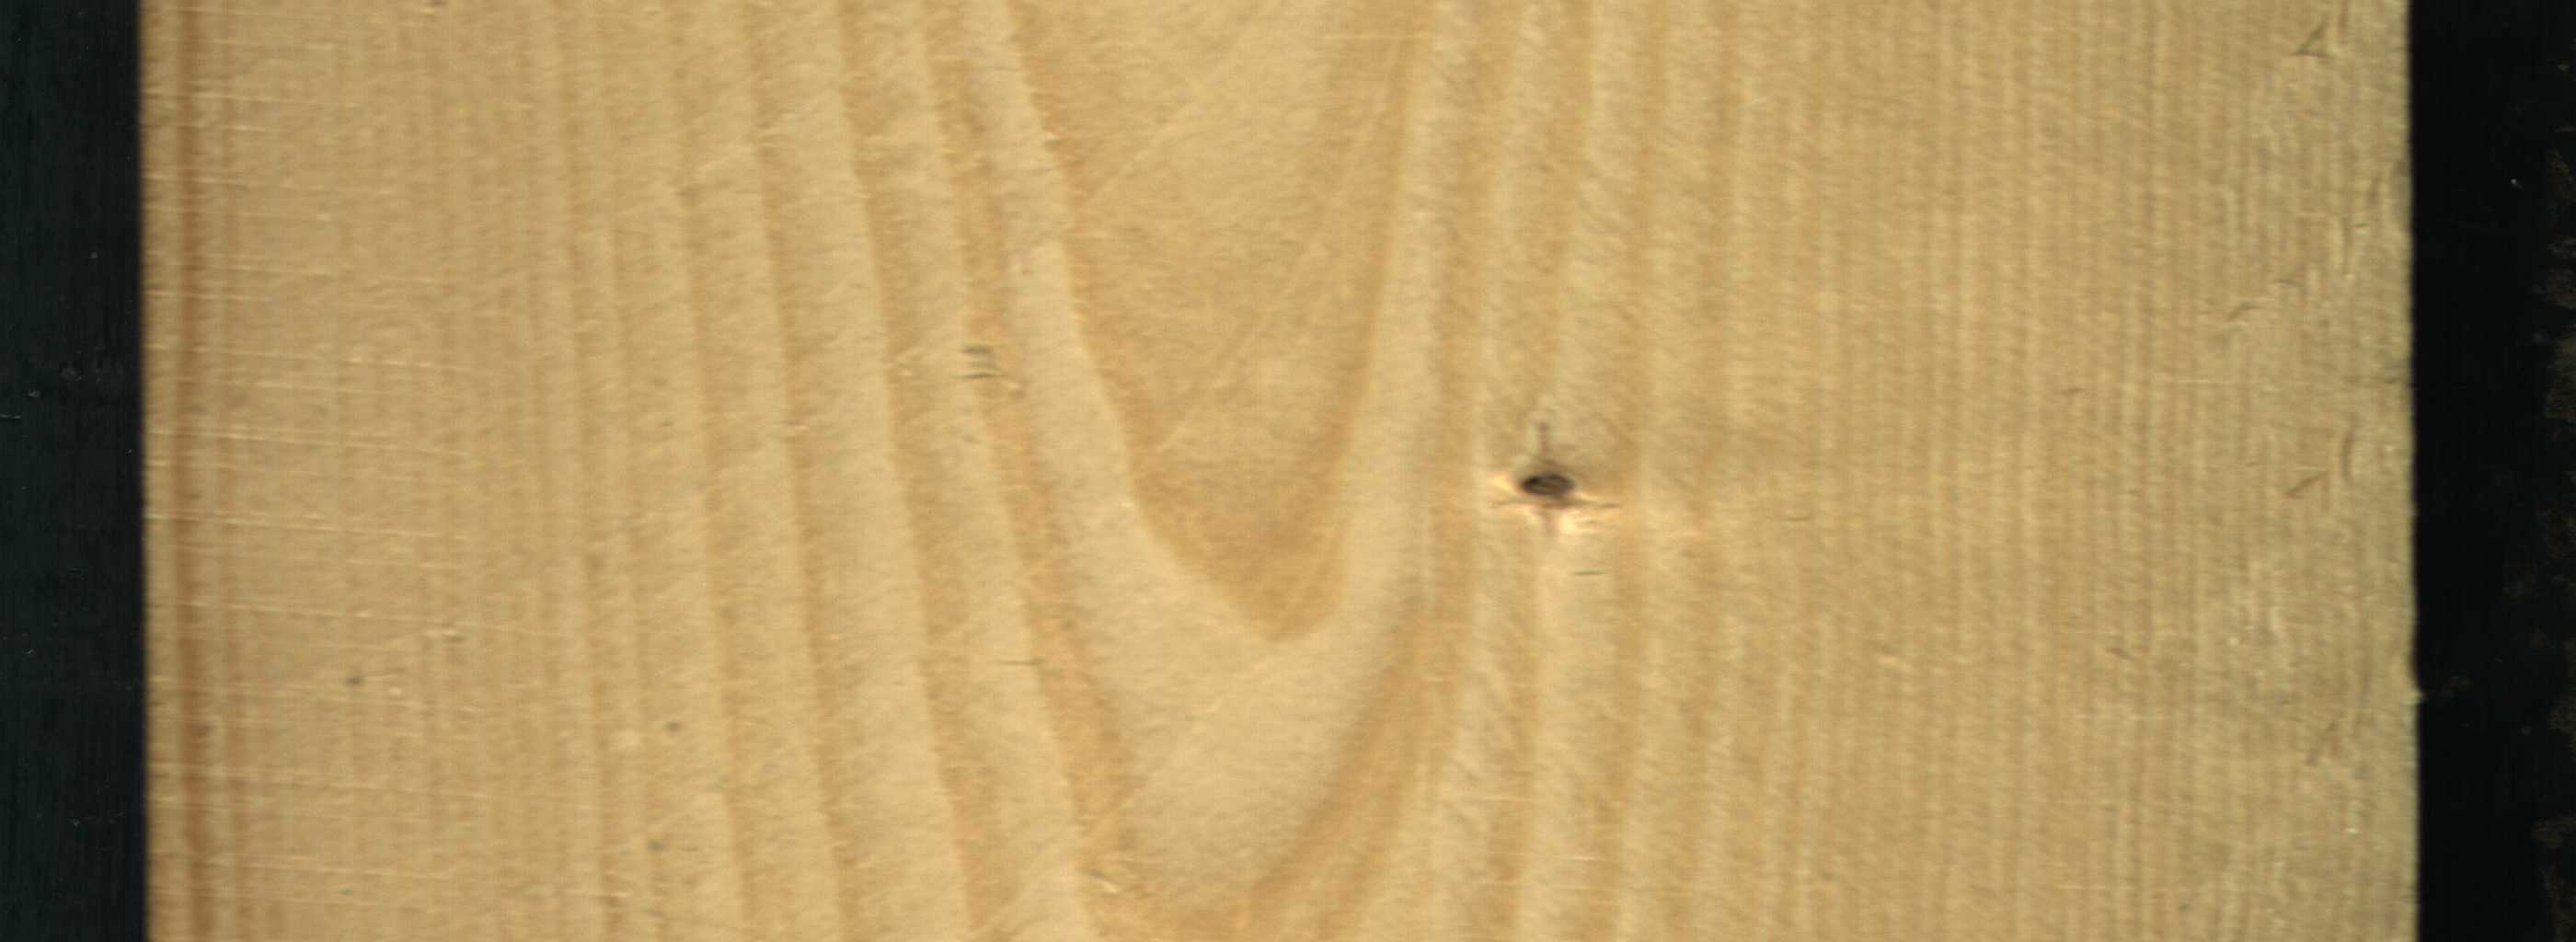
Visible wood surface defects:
Live_Knot